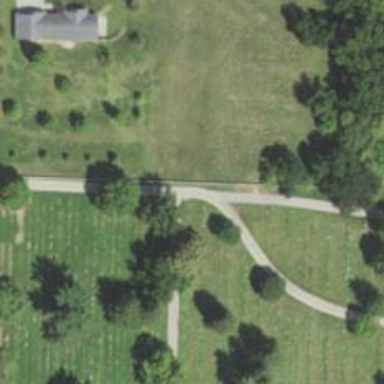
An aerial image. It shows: Driveway leading to service road.